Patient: sex F, age 71
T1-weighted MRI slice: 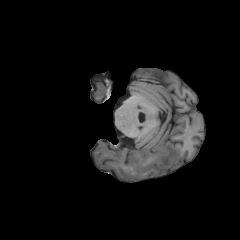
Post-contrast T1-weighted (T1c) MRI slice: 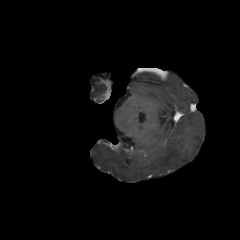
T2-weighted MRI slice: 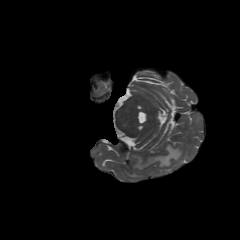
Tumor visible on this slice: yes
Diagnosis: Glioblastoma, IDH-wildtype
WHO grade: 4